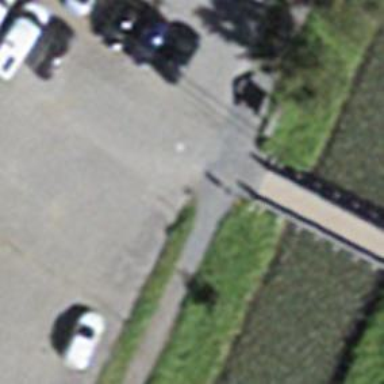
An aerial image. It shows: Compacted footway.